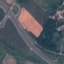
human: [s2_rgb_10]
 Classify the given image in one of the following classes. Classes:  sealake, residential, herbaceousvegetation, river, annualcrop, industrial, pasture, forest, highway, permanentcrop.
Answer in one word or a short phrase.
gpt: Highway